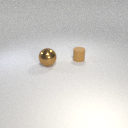
small brown rubber cylinder to the right of large brown metal sphere